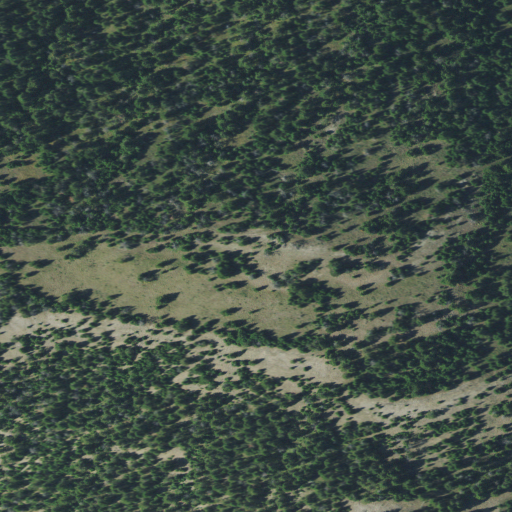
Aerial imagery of mountain in Montana named Old Baldy containing evergreen forest, shrub, and grassland